Question: How to configure swaggerui to display correct parameter datatype for JAX-RS resources which have collection input parameters?
Below is a sample groovy JAX-RS resource. Its input is of type 'List<User>'
'''
@POST
@Produces(APPLICATION_JSON)
@Consumes(APPLICATION_JSON)
@ApiOperation(value = "Create(s) users", response = User, responseContainer = "List")
Response createUsers(List<User> questions) {
}
'''
In the swagger UI, I see the List with empty type populated instead of 'User'. It works fine for output parameters. Using 'ApiOperation' annotation, I could specify for response type.
'''
@ApiOperation(value = "Create(s) users", response = User, responseContainer = "List")
'''
For input parameters, How do I see List of User model schema in the swagger UI?

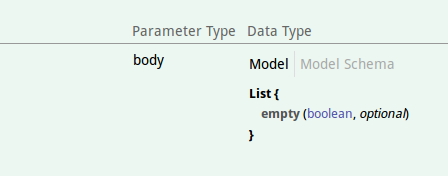
Answer: Try using @ApiParam on List:
'''
@POST
@Produces(APPLICATION_JSON)
@Consumes(APPLICATION_JSON)
@ApiOperation(value = "Create(s) users", response = User, responseContainer = "List")
Response createUsers(@ApiParam("description") List<User> questions) {
}
'''